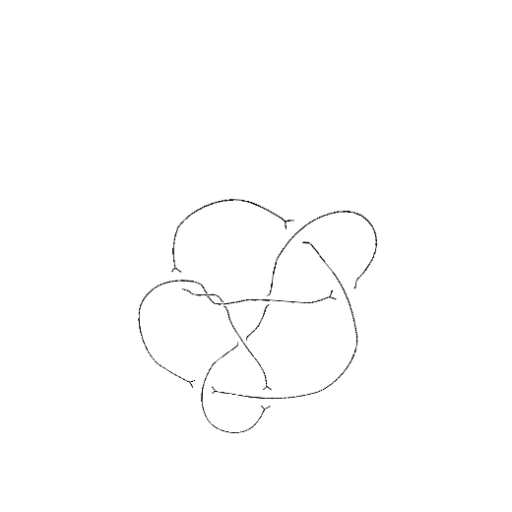
Crossing number: 9